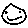
Label: smiley face